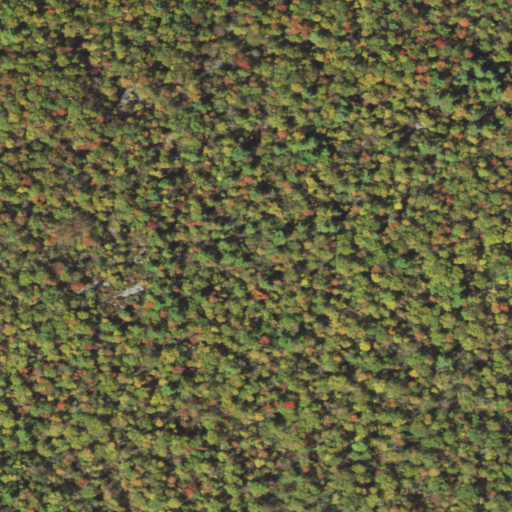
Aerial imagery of mountain in Pennsylvania named Broad Mountain containing mixed forest, deciduous forest, and evergreen forest